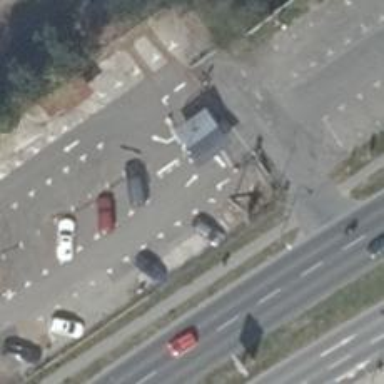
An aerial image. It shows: Road serving as parking aisle.